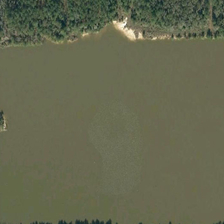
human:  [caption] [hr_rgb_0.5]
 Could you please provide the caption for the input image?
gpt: a pond is surrounded by trees .

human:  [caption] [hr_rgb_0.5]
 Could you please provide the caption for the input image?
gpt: many green trees are around a rectangular pond .

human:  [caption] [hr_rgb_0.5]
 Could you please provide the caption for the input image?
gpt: the water is grey green trees are green .

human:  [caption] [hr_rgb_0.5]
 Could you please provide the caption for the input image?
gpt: many green trees are around a rectangular pond .

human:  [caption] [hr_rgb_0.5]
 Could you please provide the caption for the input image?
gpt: a pond is surrounded by trees .